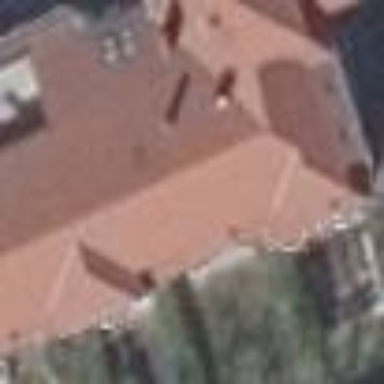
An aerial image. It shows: Charming apartments building with mansard roof design.